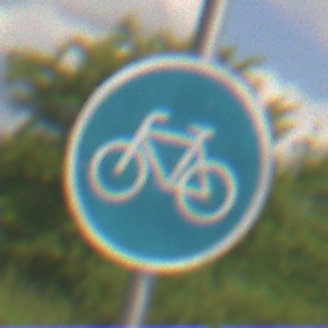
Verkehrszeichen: Radweg
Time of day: Midday
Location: Outdoor (RoadRail)
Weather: PartlyCloudy
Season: NotSpecified
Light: Natural